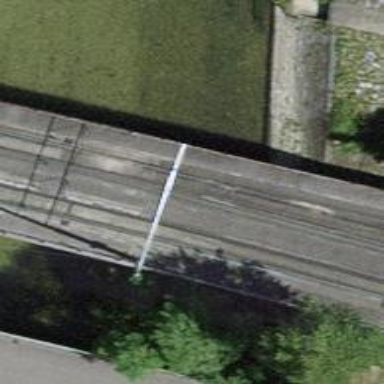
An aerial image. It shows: Railway bridge for trams with electrified contact lines. It serves as siding with one track.